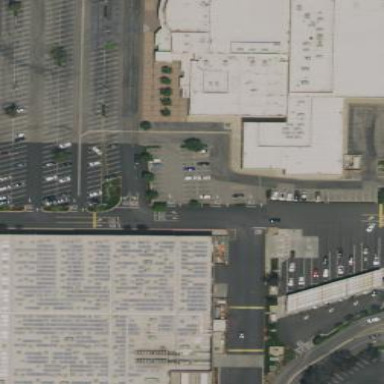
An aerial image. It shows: Retail building that houses cinema.